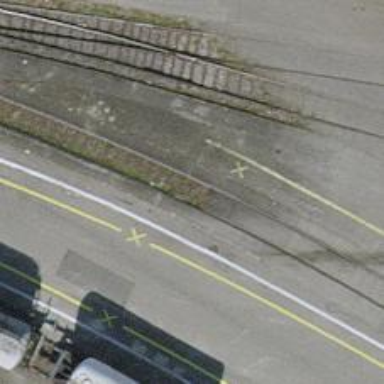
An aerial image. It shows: Railway yard with one track.